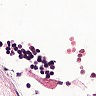
Metastatic tissue present: no